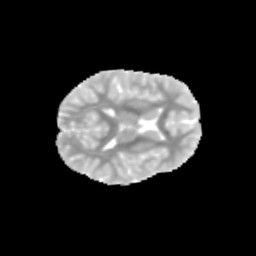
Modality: MD
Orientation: axial
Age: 11
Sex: female
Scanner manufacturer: siemens
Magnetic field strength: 3 T
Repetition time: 3.8 s
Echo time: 0.07 s